Question: I don't have a lot of experience with HTML tables and in-line CSS, but I'm trying to create an HTML email signature. Ideally, I'd like to have a small image on the left, text in the center, and a larger logo on the right, with a line of text centered below everything.
I have the basic content in, however I've tried to align everything with floats which don't seem to be working. What's the best way to have everything lined up in order horizontally?
<URL>
'''
<br />
<meta name="format-detection" content="telephone=no">
<table width='600' id="sig" cellspacing='0' cellpadding='0' border-spacing='0' style="margin:0;padding:0;">
<tr>
<td width="47" style="float:left;width:47px;margin:0;padding:0;">
<a href='http://example.com' style="border:none;text-decoration:none;"><img src="http://lorempixel.com/47/43/" alt="First Last" style="border:none;width:47px;"></a>
</td>
<td width="10" style="width:10px;">&nbsp;</td>
<td valign='top' style="margin:0;padding:0;">
<table id="sig2" cellspacing='0' cellpadding='0' border-spacing='0' style="float:left;padding:0;margin:0;font-family:'Gill Sans', 'Gill Sans MT', Calibri, sans-serif;font-size:13px;color:#D31145;border-collapse:collapse;-webkit-text-size-adjust:none;">
<tr style="margin:0;padding:0;color:#000104;">
<td style="margin:0;padding-left:8px;font-family:'Gill Sans', 'Gill Sans MT', Calibri, sans-serif;font-size:16px;white-space:nowrap;"><a style="border:none;text-decoration:none;color:#D31145;" href="mailto:email@example.com">FIRST LAST</a>
</td>
</tr>
<tr style="margin:0;padding:0;color:#000104;">
<td style="margin:0;padding-left:8px;font-family:'Gill Sans', 'Gill Sans MT', Calibri, sans-serif;font-size:16px;white-space:nowrap;">
<span style="border:none;text-decoration:none;color:#000104;">REALTOR | P <a style="border:none;text-decoration:none;color:#000104;" href="tel:<PHONE>"><PHONE></a></span>
</td>
</tr>
<td width="177" style="float:right;width:177px;margin:0;padding:0;">
<a href='http://example.com' style="border:none;text-decoration:none;"><img src="http://lorempixel.com/177/54/" alt="ZOPA Realty Group" style="border:none;width:177px;"></a>
</td>
</table>
<table width='600' id="sig" cellspacing='0' cellpadding='0' border-spacing='0' style="margin:-15 0 0 60;padding:0;">
<tr>
<td><span style="margin:0;padding-left:8px;font-size:7px;font-family:'Gill Sans', 'Gill Sans MT', Calibri, sans-serif;color:#000104;white-space:nowrap;">BRE xxxxxxxx | Broker BRE xxxxxxxx. In association with Keller Williams. Each Keller Williams Realty office is independently owned and operated.</span></td>
<br />
&nbsp;
'''

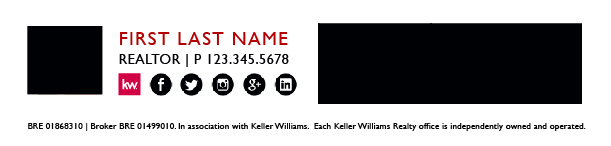
Answer: Forget float, margin and html 3/5. The mail is very obsolete. You need do all with table.
One line = one table. You need margin or padding ? Do another column.
<URL>
Example : i need one line with
1 One Picture of 40*40
2 One margin of 10 px
3 One text of 400px
I start my line :
'''
<table style=" background-repeat:no-repeat; width:450px;margin:0;" cellpadding="0" cellspacing="0" border="0">
<tr style="height:40px; width:450px; margin:0;">
<td style="height:40px; width:40px; margin:0;">
<img src="" style="width=40px;height40;margin:0;display:block"
</td>
<td style="height:40px; width:10px; margin:0;">
</td>
<td style="height:40px; width:400px; margin:0;">
<p style=" margin:0;"> my text </p>
</td>
</tr>
</table>
'''